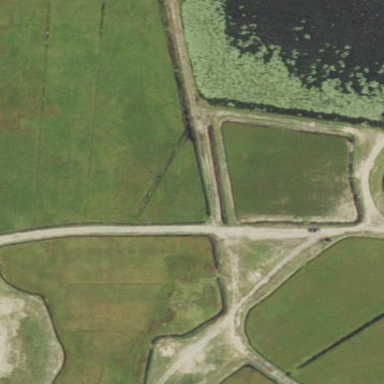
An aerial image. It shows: Farmland with wetland area and cranberries crop growing.